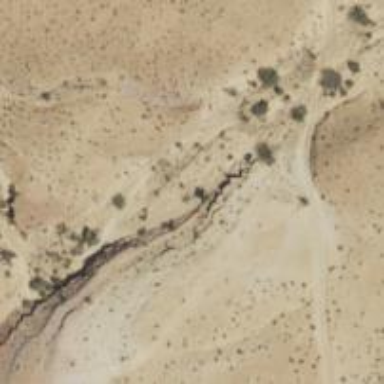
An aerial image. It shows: Stunning canyon in nature.